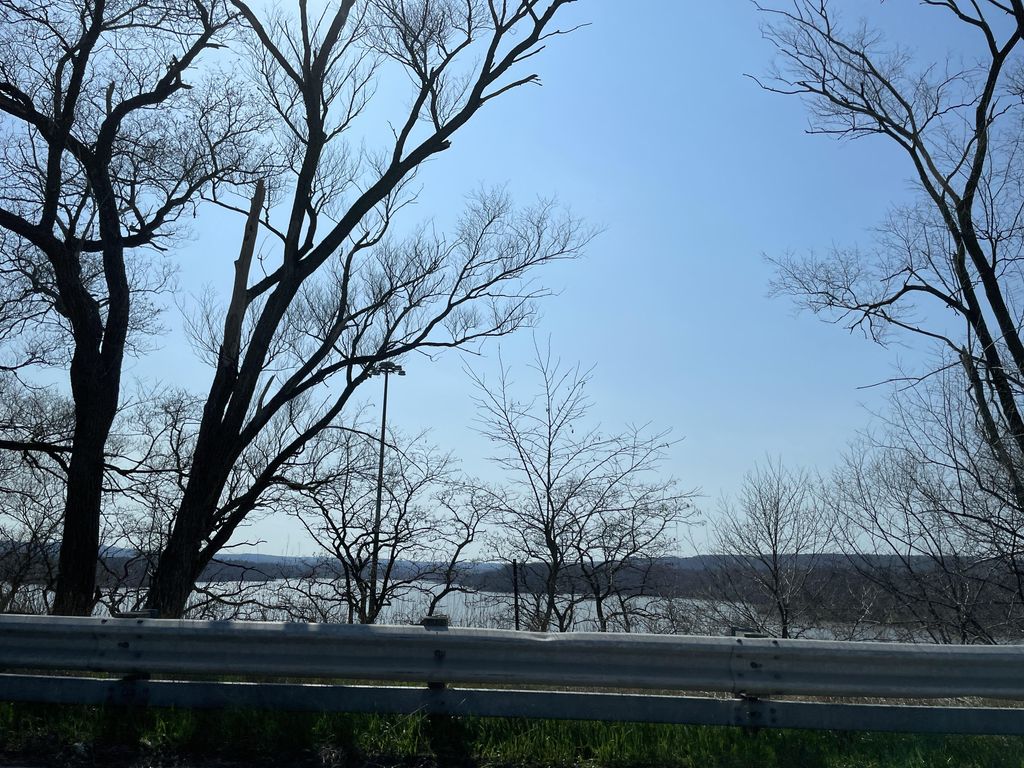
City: hamilton